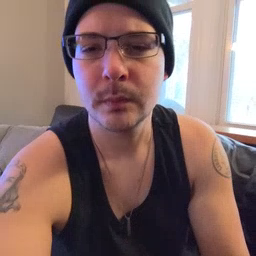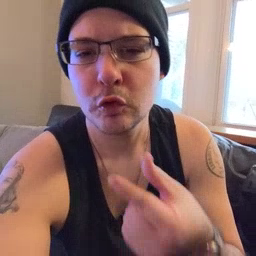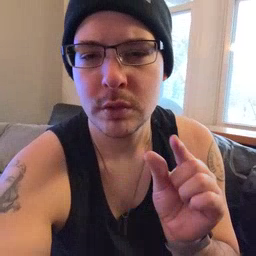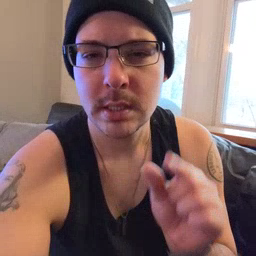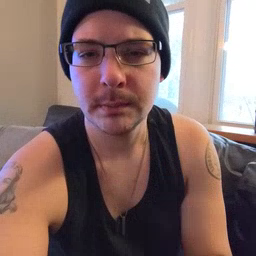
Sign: green